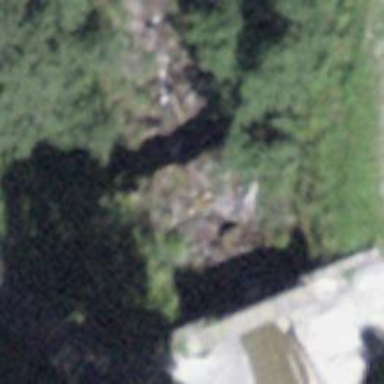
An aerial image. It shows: Check dam beside retaining wall.